Question: I have a dataframe with the current items :
sentiment, colour, tweets
pos , green ,58
neg , red ,3
neutral , blue ,46
In shiny i use the Cran Package GoogleVis. But when i plot the Column Chart
all the bars get the same colour.
'''
# server.R
library(googleVis)
library(shiny)
shinyServer(function(input, output) {
datasetInput <- reactive({
getFilteredBarFrame(input$dataset)
})
output$view <- renderGvis({
gvisColumnChart(datasetInput()
)
})
})
'''
'''
library(shiny)
source("data.R")
lstCategorie <-
getlstCategorie(getGroupedData(getTweetTraining(openDBSentiment())))
shinyUI(pageWithSidebar(
headerPanel("Tweet Sentiment"),
sidebarPanel(
selectInput("dataset", "Selecteer bank:"
, choices = lstCategorie
, selected = "Rabobank"
)
),
mainPanel(
htmlOutput("view")
)
)
'''
)
'''
library(RMongo)
library(data.table)
library(ggplot2)
library(googleVis)
library(plyr)
#Make connection with MongoDB
openDBSentiment <- function (){
dbSentiment <- mongoDbConnect('Sentiment')
return (dbSentiment)
}
#Get Trainingset of Tweets
getTweetTraining <- function (dbSentiment){
getTrainingData <- dbGetQuery(dbSentiment,'TweetTraining','{}')
TrainingData <- data.frame(getTrainingData)
return (TrainingData)
}
#Aggegrate dataset
getGroupedData <-function(TrainingData){
grouped_data <- aggregate(TrainingData, by=list(TrainingData$colour,
TrainingData$tag, TrainingData$categorie), FUN=length)
#Remove empty rows
grouped_data <- subset(grouped_data,select=c(Group.1,Group.2,Group.3,
colour), subset =(Group.2 != "" ) )
#Rename columns
grouped_data <-
rename(grouped_data,c("Group.1"="kleur","Group.2"="sentiment","Group.3"="categorie","colour"="aantaltweets"))
return (grouped_data)
}
#Get list of categories
getlstCategorie <- function (grouped_data){
lstCategorie <- unique(grouped_data$categorie)
return (lstCategorie)
}
#Get dataframe for barplot
getFilteredBarFrame <- function (input) {
#Build dataframe from other functions
dfBarFrame <- getGroupedData(getTweetTraining(openDBSentiment()))
#Filter the data.frame based on the input parameter
dfBarFrame <- dfBarFrame[dfBarFrame$categorie == input , ]
#select only 2 fields of the data.frame
dfBarFrame <- dfBarFrame[c("sentiment","aantaltweets","kleur")]
#return the result tot the function
return (dfBarFrame)
}
'''

I can realize it in GGPLOT2 (see code below). But with !
'''
ggplot(dfAGG, aes(x=categorie, y=aantaltweets, fill=sentiment)) +
geom_bar(position="dodge" , colour = "black" ,stat="identity") +
scale_fill_manual(values=c("red","orange","green"))
'''
How can i change the bar colour with the colour property which is available in the dataframe.
Many thanks!
Erik
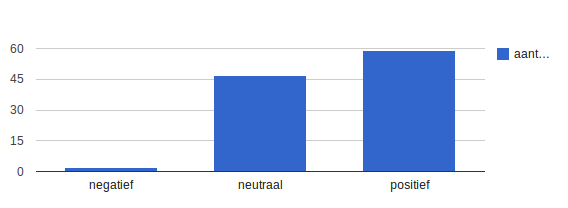
Answer: You can rename the 'colour' column 'tweets.style' before plotting with 'gvisColumnChart', and pass that column as an 'yvar'
Here is an example, I used the dummy data you gave at the top and your 'ui.R' (just removed the select input):
'''
library(googleVis)
library(shiny)
shinyServer(function(input, output) {
data=data.frame(sentiment=c("pos","neg","neutral"),colour=c("green","red","blue"),tweets=c(58,3,46))
names(data)<-c("sentiment","tweets.style","tweets")
output$view <- renderGvis({
gvisColumnChart(data,xvar="sentiment",yvar=c("tweets","tweets.style"))
})
})
'''
I get something like this:

You can get more info about roles and customizing gvis plots <URL>